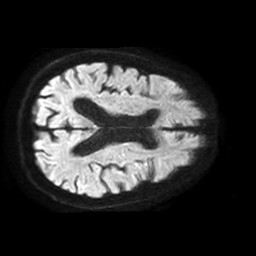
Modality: TRACE
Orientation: axial
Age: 86
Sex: female
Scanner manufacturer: philips
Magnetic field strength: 1.5 T
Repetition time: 3.406 s
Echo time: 0.06922 s